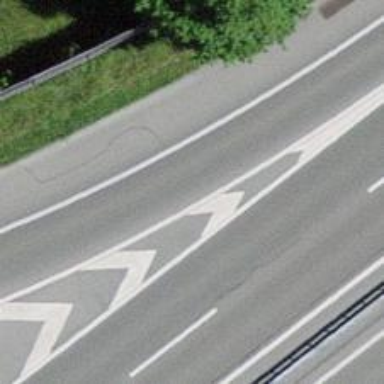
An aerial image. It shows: Asphalt motorway link.